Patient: sex M, age 32
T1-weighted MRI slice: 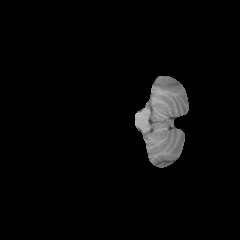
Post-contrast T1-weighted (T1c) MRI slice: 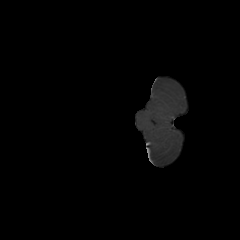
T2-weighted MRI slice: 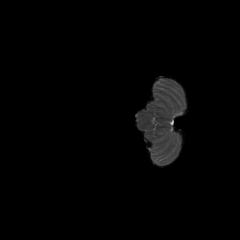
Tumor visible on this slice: no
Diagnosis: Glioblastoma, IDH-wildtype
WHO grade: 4